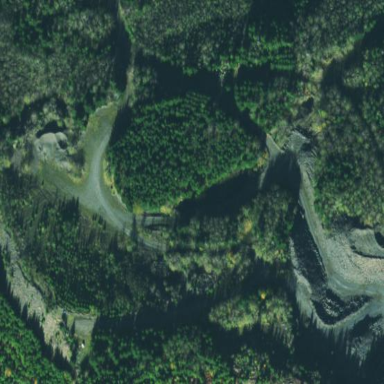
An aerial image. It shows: Quarry area.